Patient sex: M
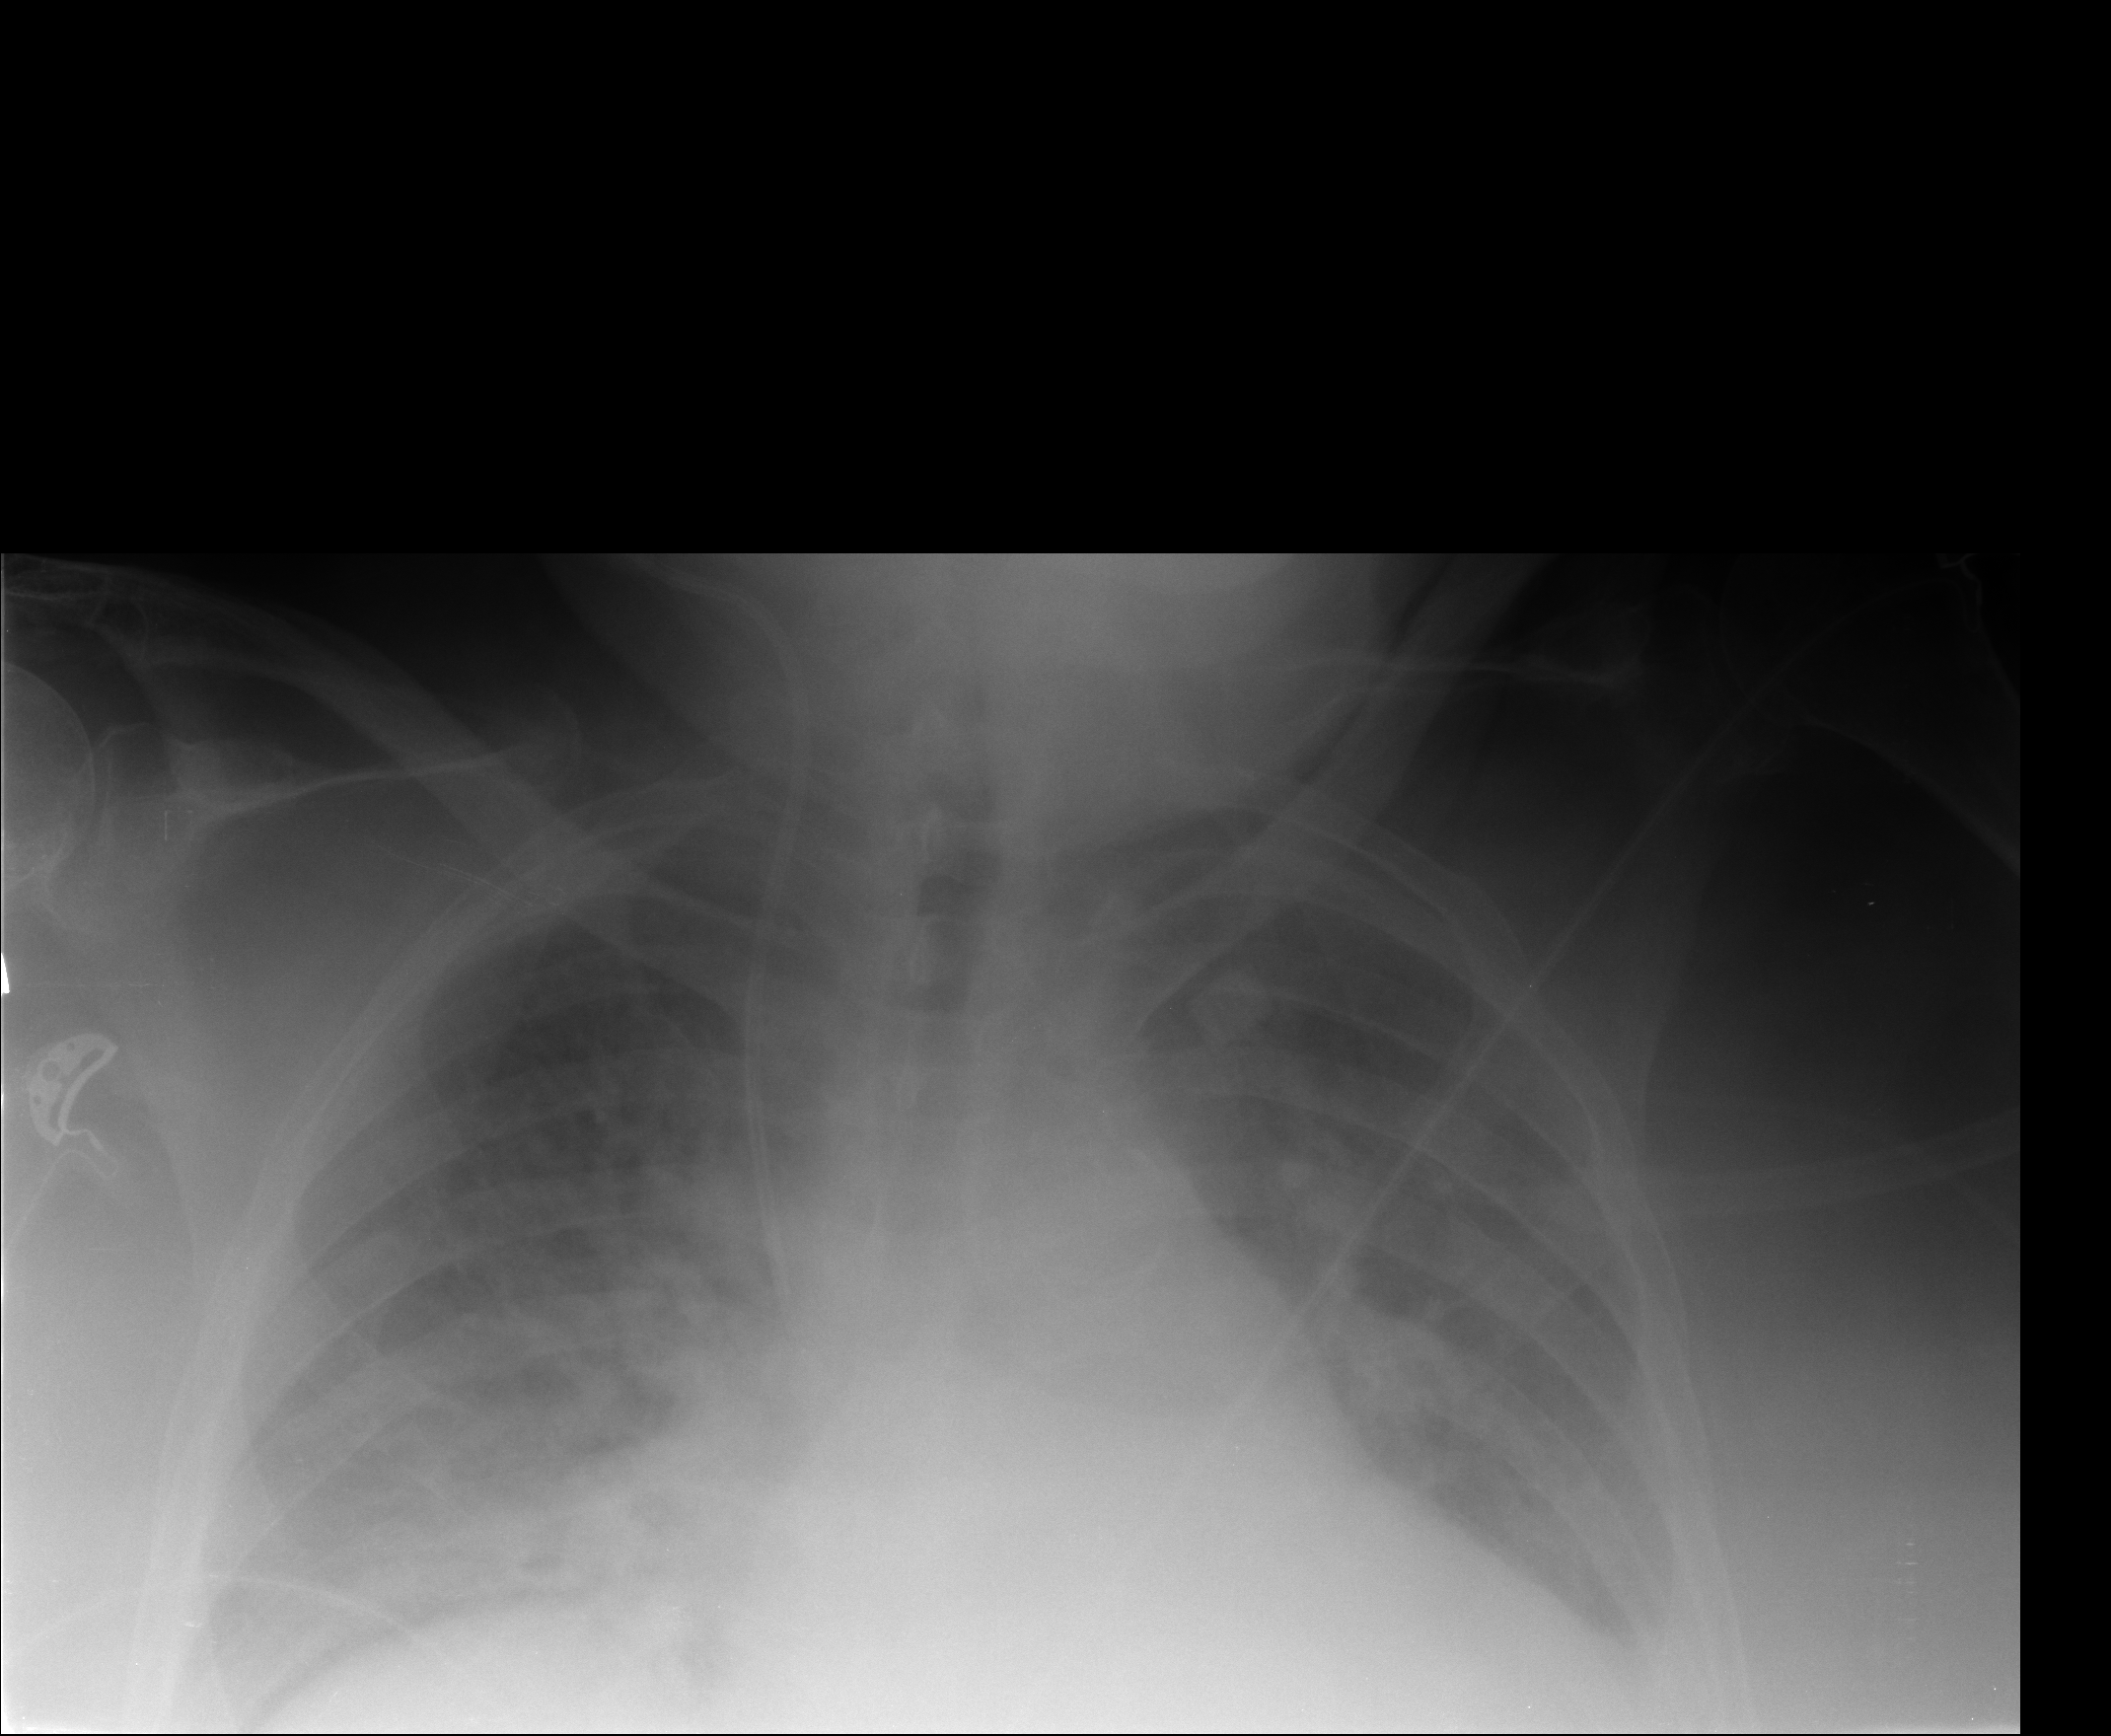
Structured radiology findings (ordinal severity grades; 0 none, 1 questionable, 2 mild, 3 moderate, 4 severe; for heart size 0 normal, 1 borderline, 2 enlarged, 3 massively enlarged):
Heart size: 3
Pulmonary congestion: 3
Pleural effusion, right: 2
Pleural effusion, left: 3
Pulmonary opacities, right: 2
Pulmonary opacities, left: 2
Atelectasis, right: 2
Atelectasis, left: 3